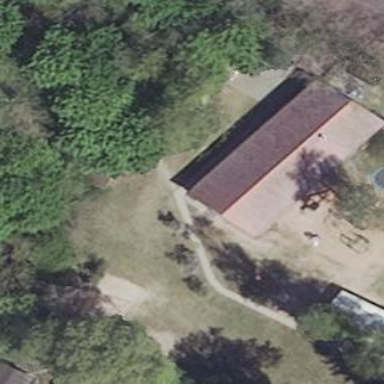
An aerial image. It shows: Kindergarten building.